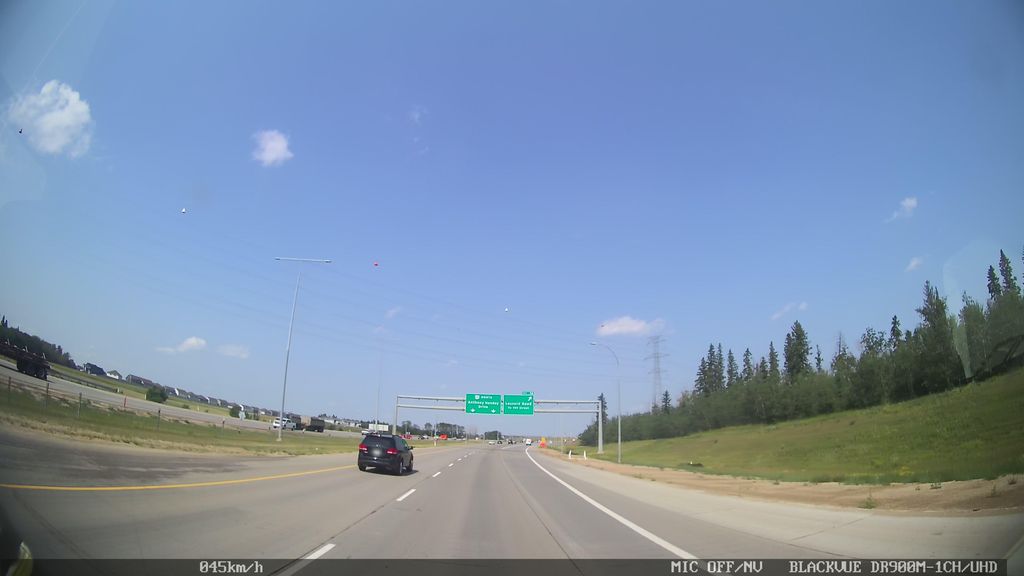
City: edmonton